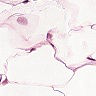
Metastatic tissue present: yes